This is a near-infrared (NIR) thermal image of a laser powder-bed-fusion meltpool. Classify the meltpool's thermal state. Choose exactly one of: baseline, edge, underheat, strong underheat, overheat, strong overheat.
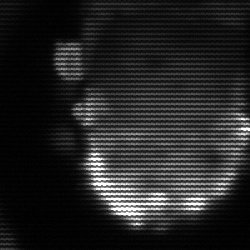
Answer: baseline